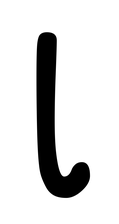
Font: PatrickHand-Regular